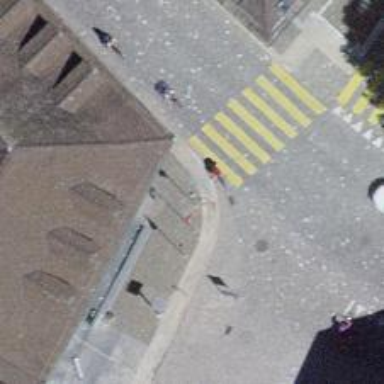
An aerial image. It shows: Steps made of paving stones.